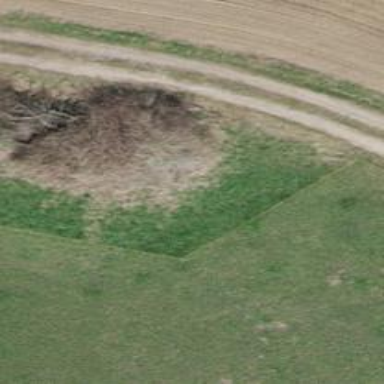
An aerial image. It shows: Hedge acting as barrier.